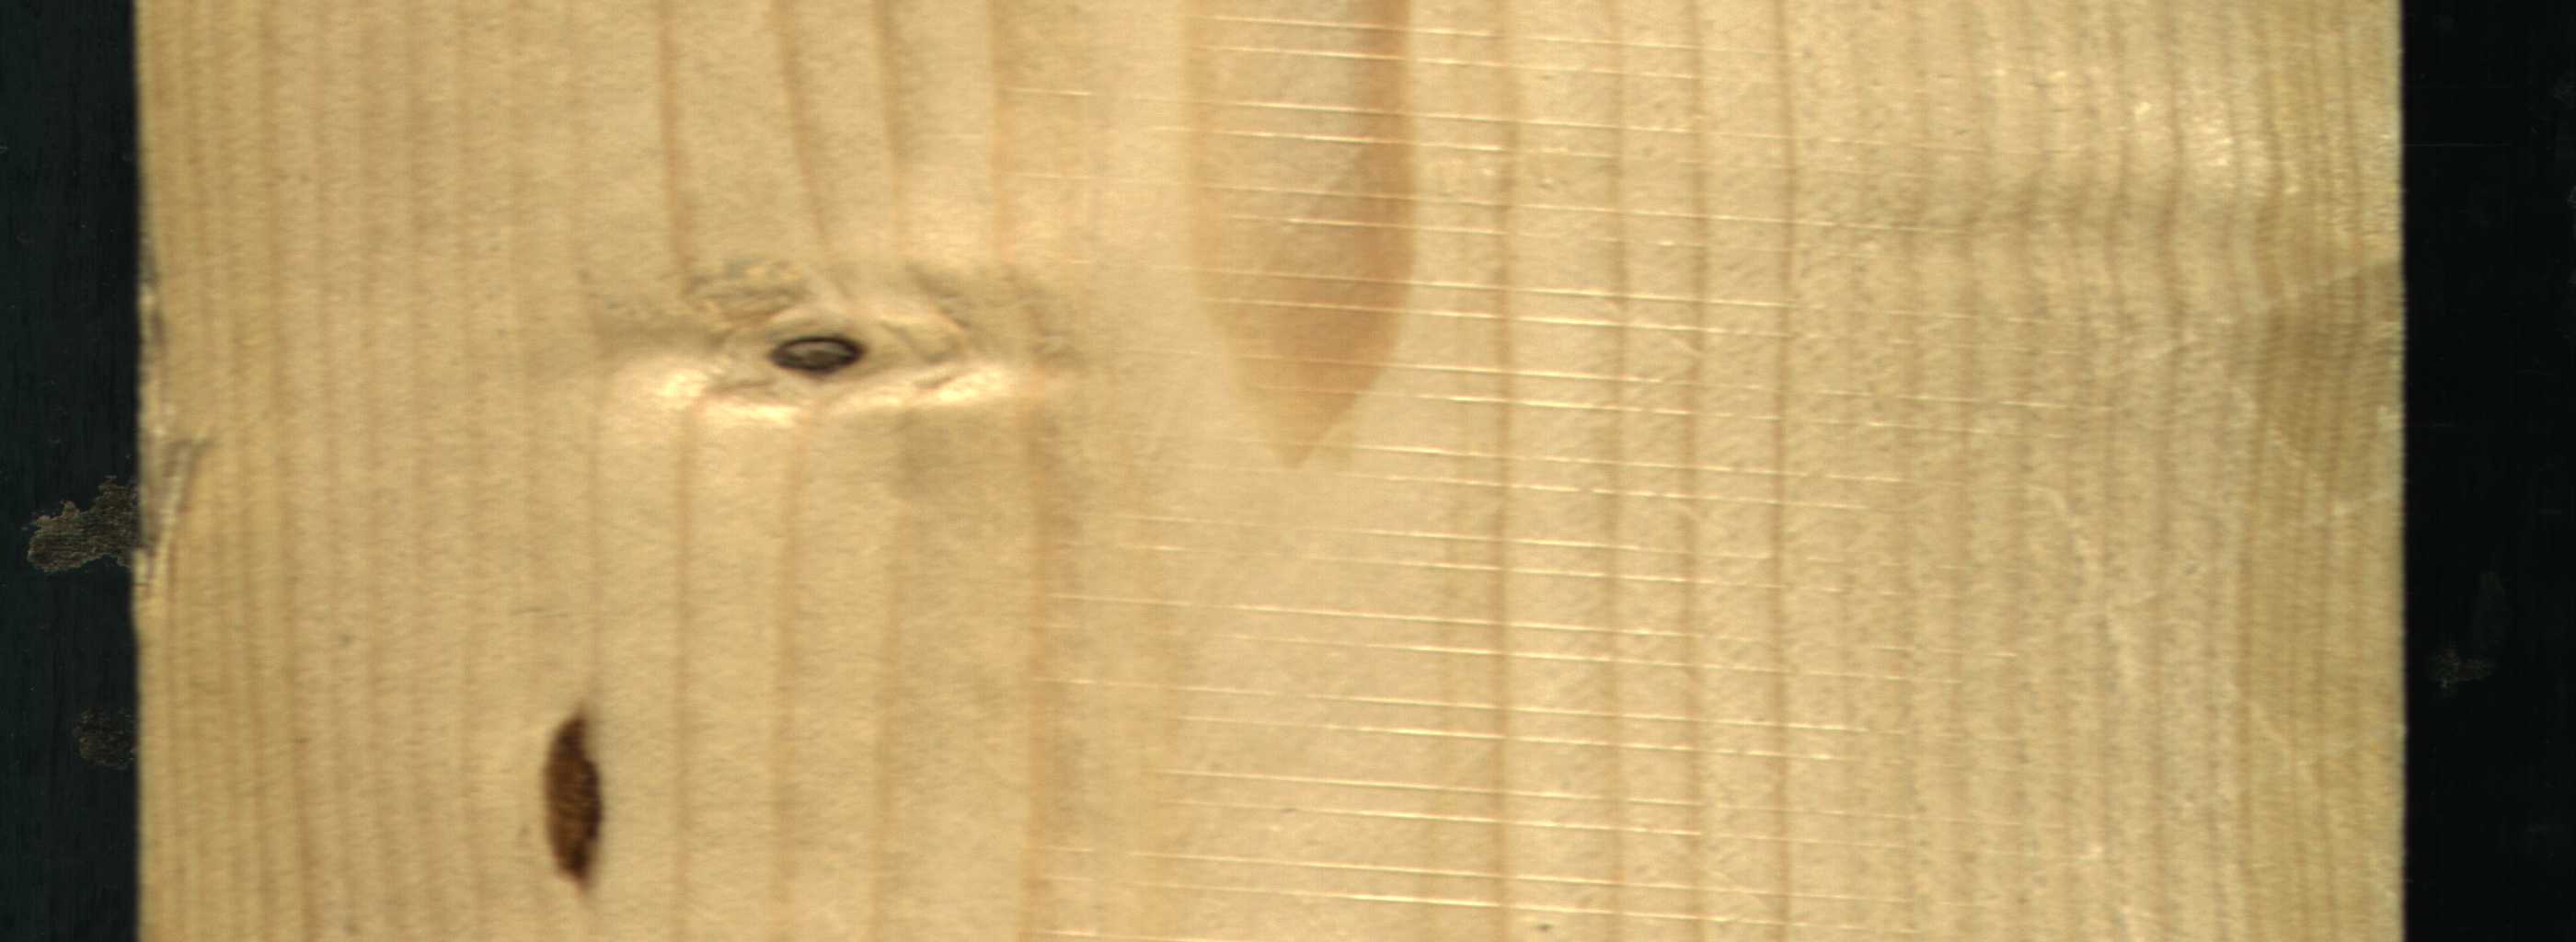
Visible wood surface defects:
resin
Dead_Knot